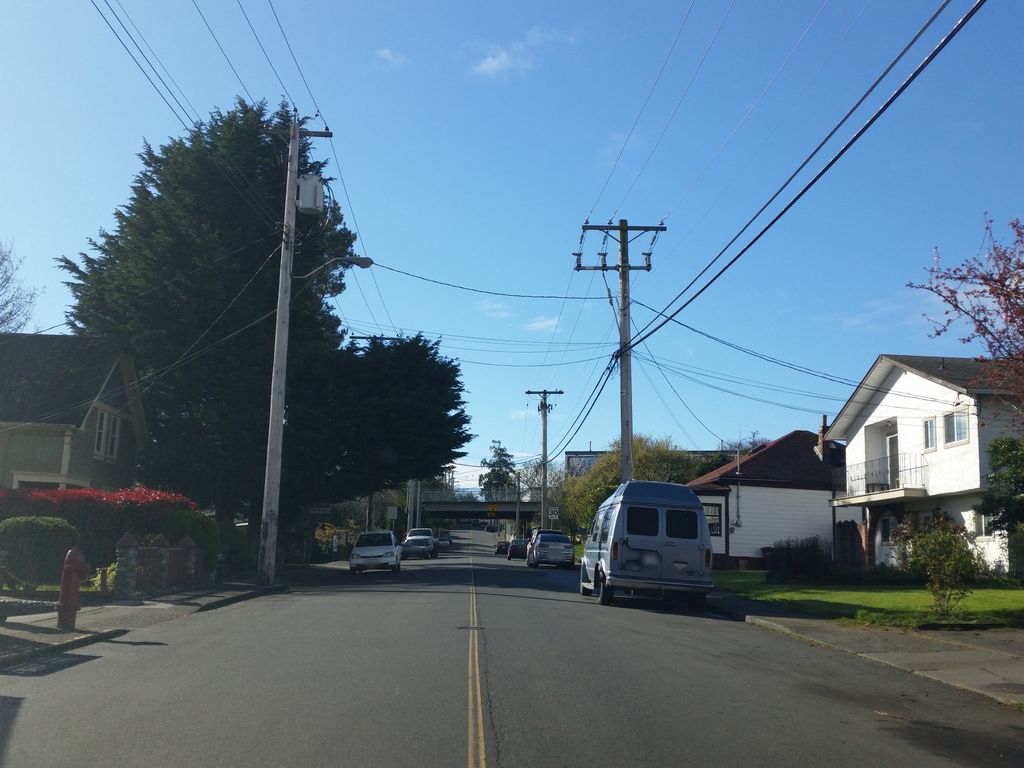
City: victoria